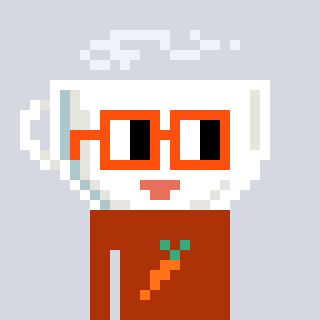
a pixel art character with square orange glasses, a mug-shaped head and a hotbrown-colored body on a cool background